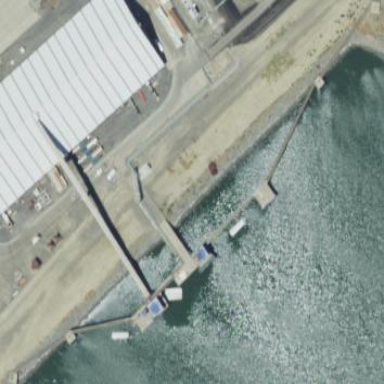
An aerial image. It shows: Pier located along footway.